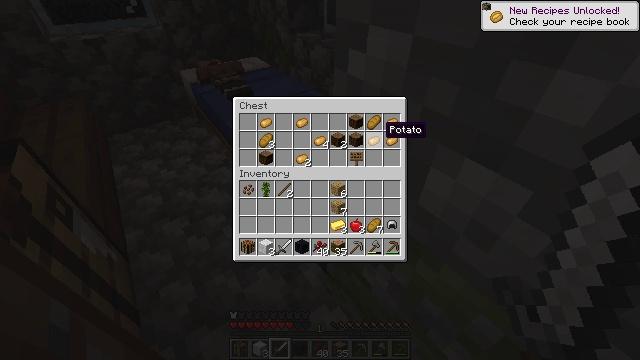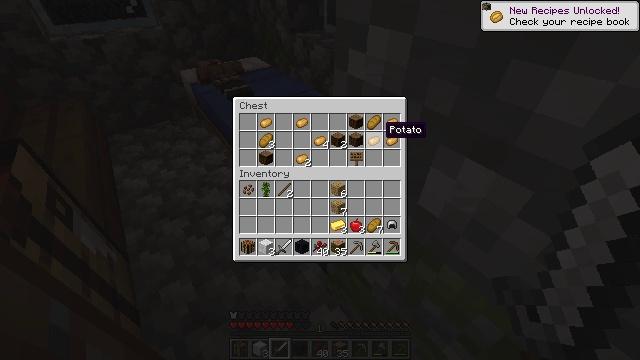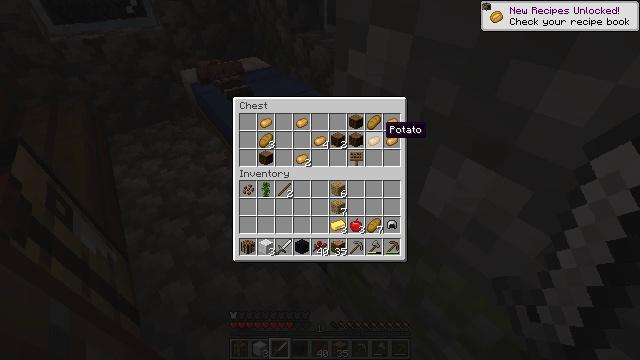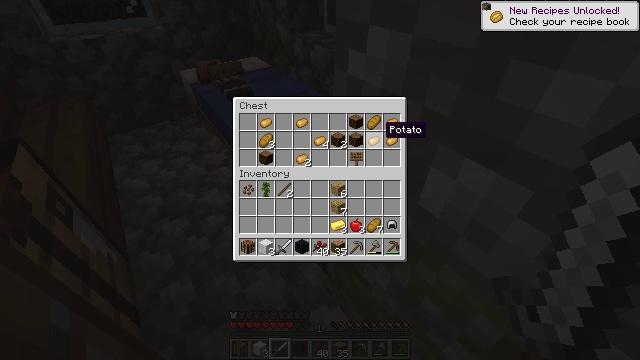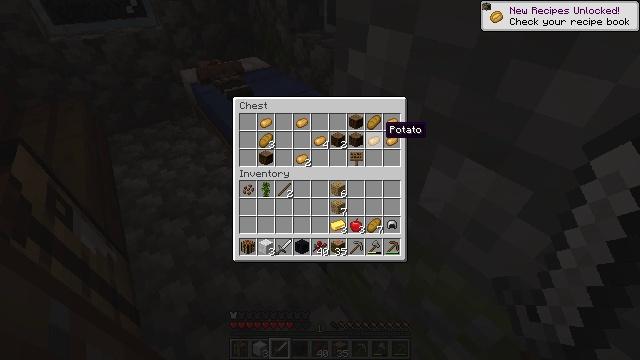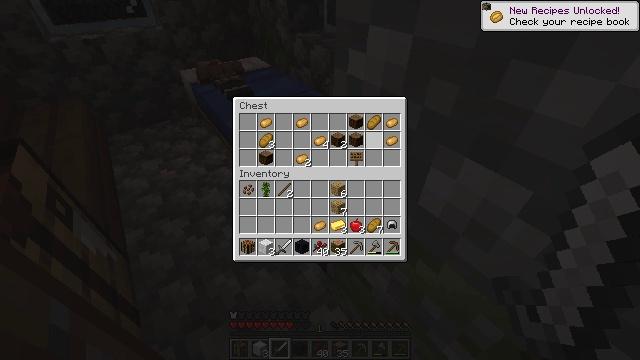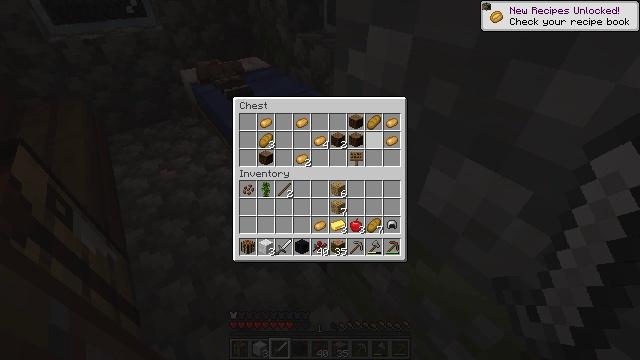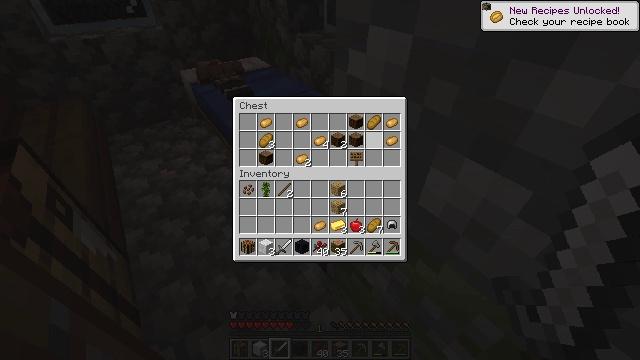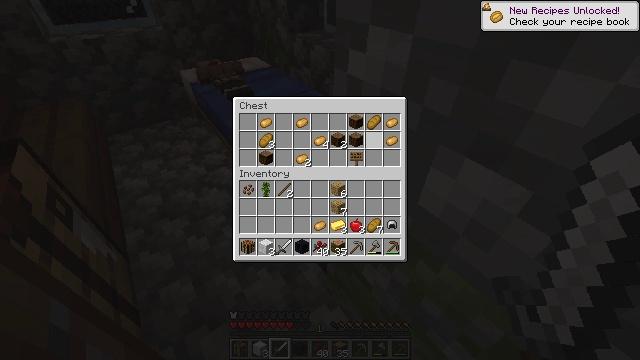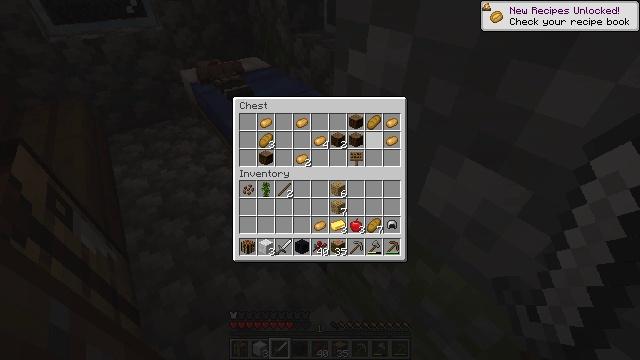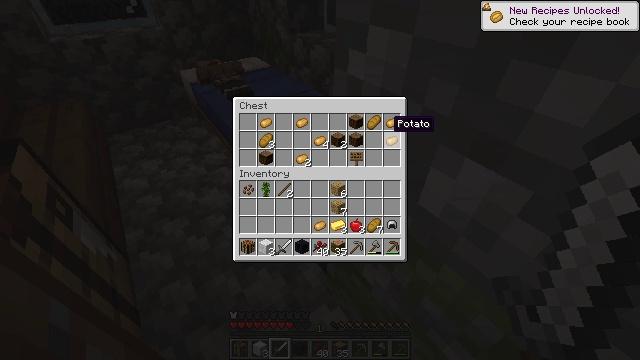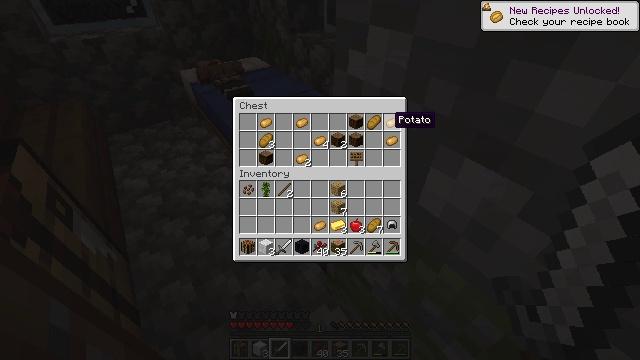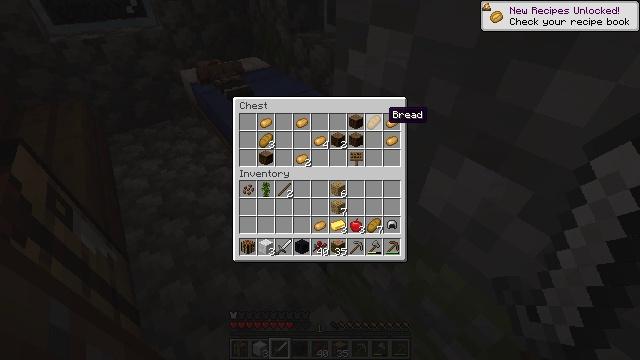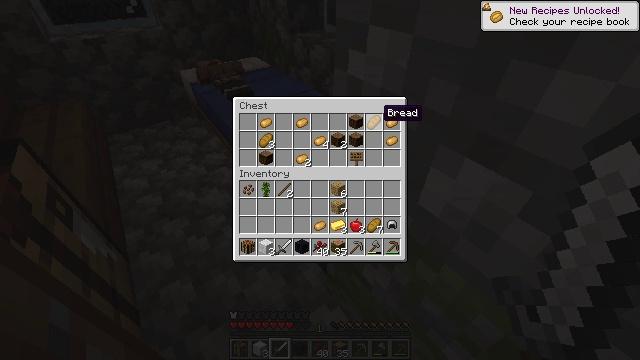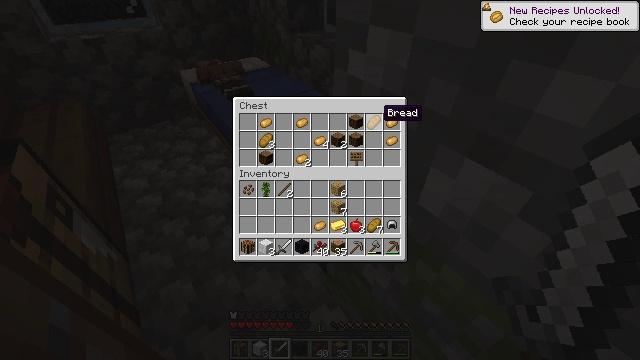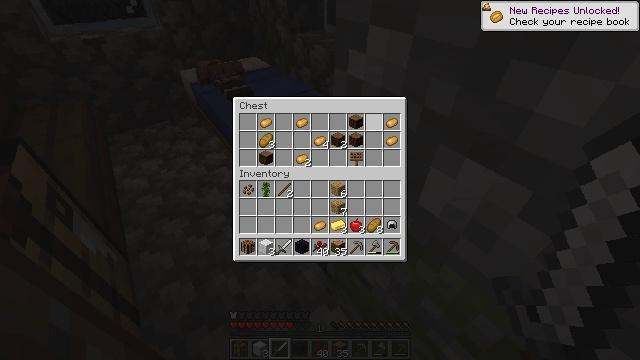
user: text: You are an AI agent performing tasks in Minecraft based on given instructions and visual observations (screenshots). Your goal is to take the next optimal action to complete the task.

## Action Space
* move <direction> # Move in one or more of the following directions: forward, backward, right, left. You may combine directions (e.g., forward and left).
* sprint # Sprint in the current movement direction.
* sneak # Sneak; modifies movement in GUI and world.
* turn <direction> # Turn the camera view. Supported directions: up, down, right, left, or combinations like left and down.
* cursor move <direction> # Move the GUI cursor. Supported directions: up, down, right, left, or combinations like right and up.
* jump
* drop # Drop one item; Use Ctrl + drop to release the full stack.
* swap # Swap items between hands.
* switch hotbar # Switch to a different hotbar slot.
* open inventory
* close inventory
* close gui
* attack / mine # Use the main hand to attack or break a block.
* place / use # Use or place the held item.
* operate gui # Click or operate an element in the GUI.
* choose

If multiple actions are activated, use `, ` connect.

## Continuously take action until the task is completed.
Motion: motion action
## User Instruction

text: Break the spruce leaves to clear the area.
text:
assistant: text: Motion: sneak
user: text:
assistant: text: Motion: sneak
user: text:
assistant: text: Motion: sneak
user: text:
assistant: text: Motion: sneak
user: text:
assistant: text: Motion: sneak, operate gui
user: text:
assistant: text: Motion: sneak, operate gui
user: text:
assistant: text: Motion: sneak
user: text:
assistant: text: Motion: sneak
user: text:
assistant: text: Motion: sneak
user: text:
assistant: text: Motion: sneak
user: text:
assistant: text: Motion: sneak
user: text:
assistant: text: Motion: sneak
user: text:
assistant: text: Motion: sneak
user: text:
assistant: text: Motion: sneak
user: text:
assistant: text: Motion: sneak, operate gui
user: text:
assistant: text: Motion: sneak, operate gui
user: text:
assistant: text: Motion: sneak
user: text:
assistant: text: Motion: sneak
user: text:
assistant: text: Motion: sneak, cursor move left and down
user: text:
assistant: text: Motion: sneak
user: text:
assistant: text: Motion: sneak
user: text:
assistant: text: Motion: sneak
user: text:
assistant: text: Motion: sneak
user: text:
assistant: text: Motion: sneak
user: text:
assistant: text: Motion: sneak
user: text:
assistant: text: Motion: sneak
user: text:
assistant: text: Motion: sneak
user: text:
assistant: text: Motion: sneak, operate gui
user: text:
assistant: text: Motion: sneak, operate gui
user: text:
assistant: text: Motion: sneak, cursor move up